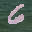
Label: 6